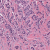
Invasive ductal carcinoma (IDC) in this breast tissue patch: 1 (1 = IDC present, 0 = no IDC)